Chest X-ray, PA view. Patient: 47 years old, sex M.
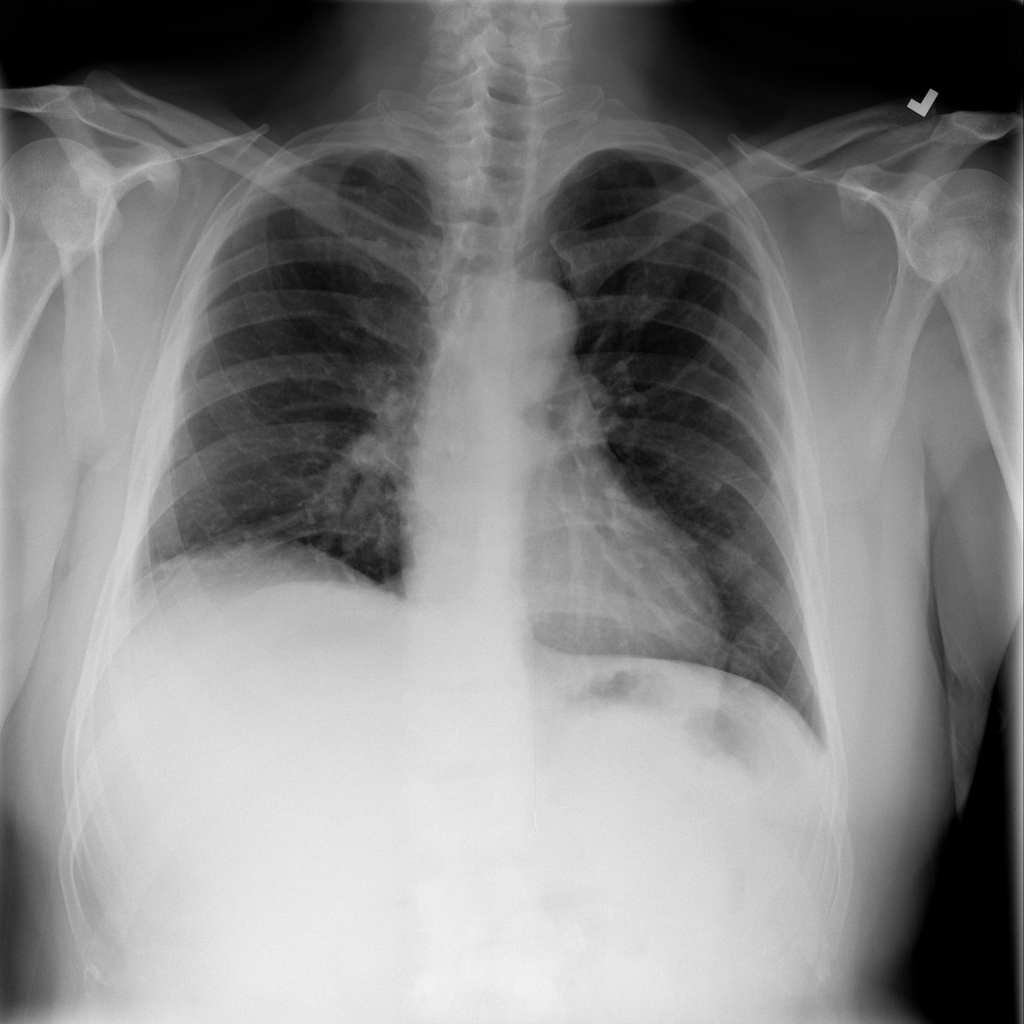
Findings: Infiltration